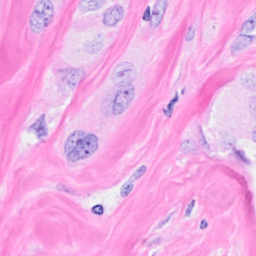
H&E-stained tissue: Breast